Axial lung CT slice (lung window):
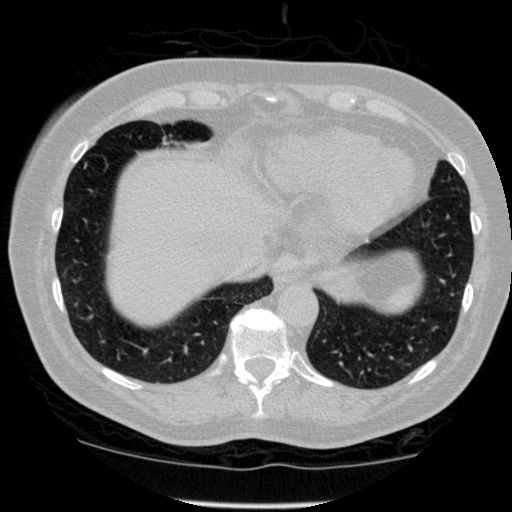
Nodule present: no